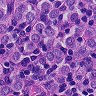
Metastatic tissue present: yes